Question: I'm trying to achieve this kind of animation where the items keep going right and then comes from behind:

But my code doesn't work, it just comes back left at a wrong time and wrong place this is my code:
'''
.floatingItem {
flex: 0 0 auto;
width: 130px;
height: 200px;
animation: moveRight 2s linear infinite;
display: flex;
align-items: center;
justify-content: center;
transition: 100ms all ease-in;
img {
width: 100px;
height: 110px;
transition: 100ms all ease-in;
}
}
.fi2 {
margin-top: 0;
}
@keyframes moveRight {
0% {
transform: translateX(-10%);
}
100% {
transform: translateX(100%);
}
}
'''
'''
<div class="floatingItems">
<div class="floatingItem">
<img class="floatImage" src="itemImage" alt="">
</div>
</div>
'''
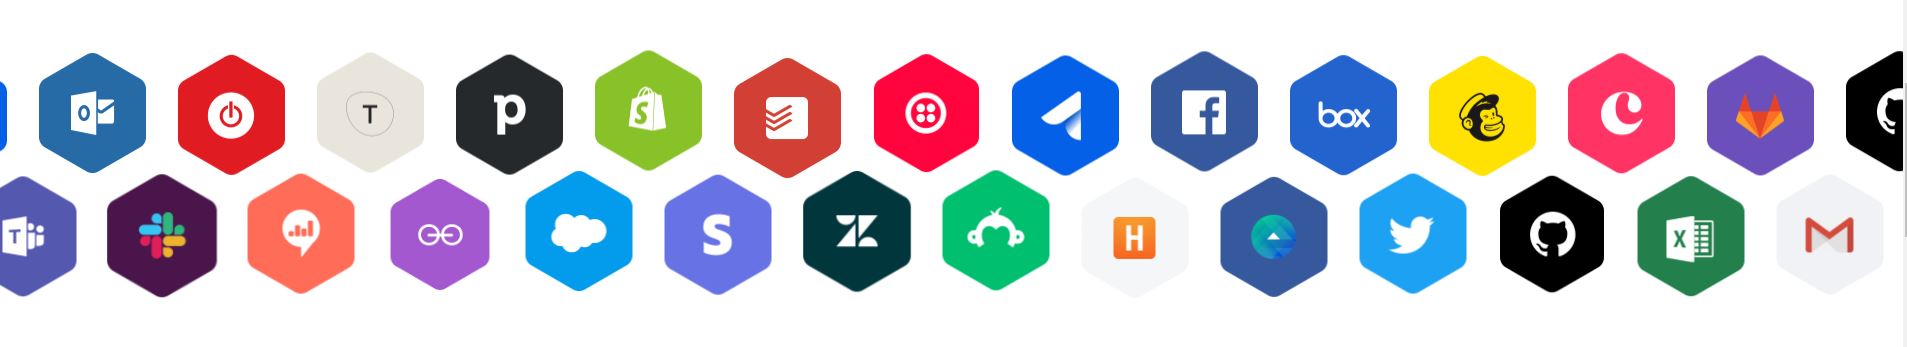
Answer: The given layout of overlapping hexagons assumes that there are enough to at least cover the width of the viewport.
Here we assume that enough icons or copies have been put into a line to ensure the width is covered.
While it is possible to animate every icon individually it's quite messy, and can consume more CPU/GPU than a single animation and there is a danger (though slight) that timings could get a bit out of step.
Instead here we group the icons together with a complete copy to form a line. That way we can get continuous scrolling.
CSS variables are used to set widths and margins calculated relatively so that the whole can be made responsive, with upper and lower bounds on the sizes of the icons so they remain readable but don't take over too much of the screen.
'''
* {
margin: 0;
padding: 0;
box-sizing: border-box;
}
.icons {
--w: clamp(50px, 10vmin, 100px); /* don't let the icons get too big or too small */
--n: 15; /* number of icons in each group (a group plus a copy of the group form a line) */
--m: calc(var(--w) / 20); /* margin on each icon */
/* for a totally general solution when there aren't many icons would need to adjust margin on each icon so one group at least fills width of viewport */
position: fixed;
bottom: 0;
z-index: 99999;
}
.line {
white-space: nowrap;
animation: scroll 20s infinite linear;
position: relative;
--y: 0%;
}
.line:nth-child(2) {
left: calc((var(--w) / -2) - var(--m)); /* offset the second line */
--y: -25%;
}
.icon {
width: var(--w);
height: auto;
margin: var(--m);
display: inline-block;
position: relative;
}
@keyframes scroll {
0% {
transform: translateX(-50%) translateY(var(--y));
}
100% {
transform: translateX(0%) translateY(var(--y));
}
}
'''
'''
<div class="icons">
<div class="line">
<img class="icon" src="https://i.stack.imgur.com/wzsQv.png.png">
<img class="icon" src="https://i.stack.imgur.com/TqwFZ.png.png">
<img class="icon" src="https://i.stack.imgur.com/a3lIe.png.png">
<img class="icon" src="https://i.stack.imgur.com/wzsQv.png.png">
<img class="icon" src="https://i.stack.imgur.com/TqwFZ.png.png">
<img class="icon" src="https://i.stack.imgur.com/a3lIe.png.png">
<img class="icon" src="https://i.stack.imgur.com/wzsQv.png.png">
<img class="icon" src="https://i.stack.imgur.com/TqwFZ.png.png">
<img class="icon" src="https://i.stack.imgur.com/a3lIe.png.png">
<img class="icon" src="https://i.stack.imgur.com/wzsQv.png.png">
<img class="icon" src="https://i.stack.imgur.com/TqwFZ.png.png">
<img class="icon" src="https://i.stack.imgur.com/a3lIe.png.png">
<img class="icon" src="https://i.stack.imgur.com/wzsQv.png.png">
<img class="icon" src="https://i.stack.imgur.com/TqwFZ.png.png">
<img class="icon" src="https://i.stack.imgur.com/a3lIe.png.png">
<img class="icon" src="https://i.stack.imgur.com/wzsQv.png.png">
<img class="icon" src="https://i.stack.imgur.com/TqwFZ.png.png">
<img class="icon" src="https://i.stack.imgur.com/a3lIe.png.png">
<img class="icon" src="https://i.stack.imgur.com/wzsQv.png.png">
<img class="icon" src="https://i.stack.imgur.com/TqwFZ.png.png">
<img class="icon" src="https://i.stack.imgur.com/a3lIe.png.png">
<!-- this is a copy of the group above -->
<img class="icon" src="https://i.stack.imgur.com/wzsQv.png.png">
<img class="icon" src="https://i.stack.imgur.com/TqwFZ.png.png">
<img class="icon" src="https://i.stack.imgur.com/a3lIe.png.png">
<img class="icon" src="https://i.stack.imgur.com/wzsQv.png.png">
<img class="icon" src="https://i.stack.imgur.com/TqwFZ.png.png">
<img class="icon" src="https://i.stack.imgur.com/a3lIe.png.png">
<img class="icon" src="https://i.stack.imgur.com/wzsQv.png.png">
<img class="icon" src="https://i.stack.imgur.com/TqwFZ.png.png">
<img class="icon" src="https://i.stack.imgur.com/a3lIe.png.png">
<img class="icon" src="https://i.stack.imgur.com/wzsQv.png.png">
<img class="icon" src="https://i.stack.imgur.com/TqwFZ.png.png">
<img class="icon" src="https://i.stack.imgur.com/a3lIe.png.png">
<img class="icon" src="https://i.stack.imgur.com/wzsQv.png.png">
<img class="icon" src="https://i.stack.imgur.com/TqwFZ.png.png">
<img class="icon" src="https://i.stack.imgur.com/a3lIe.png.png">
<img class="icon" src="https://i.stack.imgur.com/wzsQv.png.png">
<img class="icon" src="https://i.stack.imgur.com/TqwFZ.png.png">
<img class="icon" src="https://i.stack.imgur.com/a3lIe.png.png">
<img class="icon" src="https://i.stack.imgur.com/wzsQv.png.png">
<img class="icon" src="https://i.stack.imgur.com/TqwFZ.png.png">
<img class="icon" src="https://i.stack.imgur.com/a3lIe.png.png">
</div>
<div class="line">
<img class="icon" src="https://i.stack.imgur.com/wzsQv.png.png">
<img class="icon" src="https://i.stack.imgur.com/TqwFZ.png.png">
<img class="icon" src="https://i.stack.imgur.com/a3lIe.png.png">
<img class="icon" src="https://i.stack.imgur.com/wzsQv.png.png">
<img class="icon" src="https://i.stack.imgur.com/TqwFZ.png.png">
<img class="icon" src="https://i.stack.imgur.com/a3lIe.png.png">
<img class="icon" src="https://i.stack.imgur.com/wzsQv.png.png">
<img class="icon" src="https://i.stack.imgur.com/TqwFZ.png.png">
<img class="icon" src="https://i.stack.imgur.com/a3lIe.png.png">
<img class="icon" src="https://i.stack.imgur.com/wzsQv.png.png">
<img class="icon" src="https://i.stack.imgur.com/TqwFZ.png.png">
<img class="icon" src="https://i.stack.imgur.com/a3lIe.png.png">
<img class="icon" src="https://i.stack.imgur.com/wzsQv.png.png">
<img class="icon" src="https://i.stack.imgur.com/TqwFZ.png.png">
<img class="icon" src="https://i.stack.imgur.com/a3lIe.png.png">
<img class="icon" src="https://i.stack.imgur.com/wzsQv.png.png">
<img class="icon" src="https://i.stack.imgur.com/TqwFZ.png.png">
<img class="icon" src="https://i.stack.imgur.com/a3lIe.png.png">
<img class="icon" src="https://i.stack.imgur.com/wzsQv.png.png">
<img class="icon" src="https://i.stack.imgur.com/TqwFZ.png.png">
<img class="icon" src="https://i.stack.imgur.com/a3lIe.png.png">
<!-- this is a copy of the group above -->
<img class="icon" src="https://i.stack.imgur.com/wzsQv.png.png">
<img class="icon" src="https://i.stack.imgur.com/TqwFZ.png.png">
<img class="icon" src="https://i.stack.imgur.com/a3lIe.png.png">
<img class="icon" src="https://i.stack.imgur.com/wzsQv.png.png">
<img class="icon" src="https://i.stack.imgur.com/TqwFZ.png.png">
<img class="icon" src="https://i.stack.imgur.com/a3lIe.png.png">
<img class="icon" src="https://i.stack.imgur.com/wzsQv.png.png">
<img class="icon" src="https://i.stack.imgur.com/TqwFZ.png.png">
<img class="icon" src="https://i.stack.imgur.com/a3lIe.png.png">
<img class="icon" src="https://i.stack.imgur.com/wzsQv.png.png">
<img class="icon" src="https://i.stack.imgur.com/TqwFZ.png.png">
<img class="icon" src="https://i.stack.imgur.com/a3lIe.png.png">
<img class="icon" src="https://i.stack.imgur.com/wzsQv.png.png">
<img class="icon" src="https://i.stack.imgur.com/TqwFZ.png.png">
<img class="icon" src="https://i.stack.imgur.com/a3lIe.png.png">
<img class="icon" src="https://i.stack.imgur.com/wzsQv.png.png">
<img class="icon" src="https://i.stack.imgur.com/TqwFZ.png.png">
<img class="icon" src="https://i.stack.imgur.com/a3lIe.png.png">
<img class="icon" src="https://i.stack.imgur.com/wzsQv.png.png">
<img class="icon" src="https://i.stack.imgur.com/TqwFZ.png.png">
<img class="icon" src="https://i.stack.imgur.com/a3lIe.png.png">
</div>
</div>
'''
Note: it appears that at least some browsers have problems with calculated values used for top positioning so the bottom line is translated upwards instead of top being set (to make the hexagons 'nestle' into the first line)